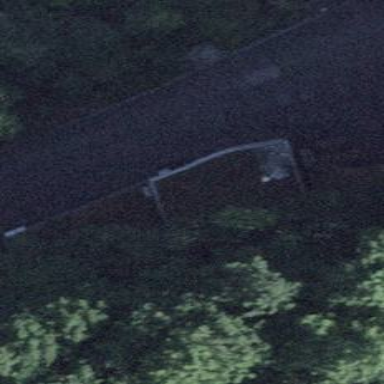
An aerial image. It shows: Service building.